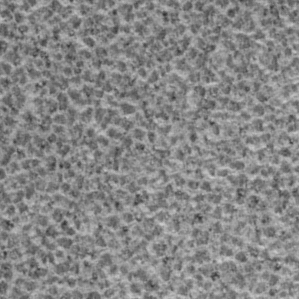
Label: frost